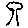
Label: tree